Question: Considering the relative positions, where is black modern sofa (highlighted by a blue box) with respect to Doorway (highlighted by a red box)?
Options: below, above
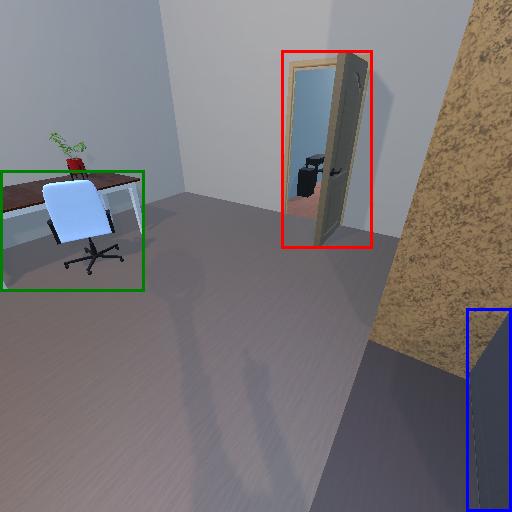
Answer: below